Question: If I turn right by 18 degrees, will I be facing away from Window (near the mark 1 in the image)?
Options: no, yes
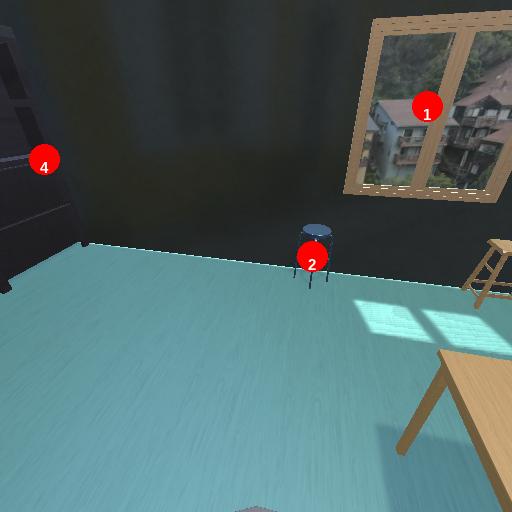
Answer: no